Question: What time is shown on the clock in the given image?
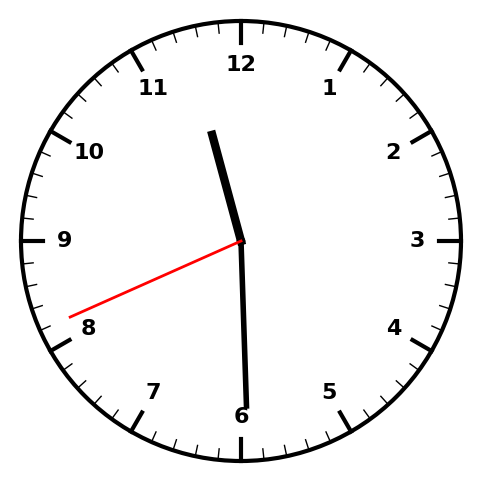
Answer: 11:29:41